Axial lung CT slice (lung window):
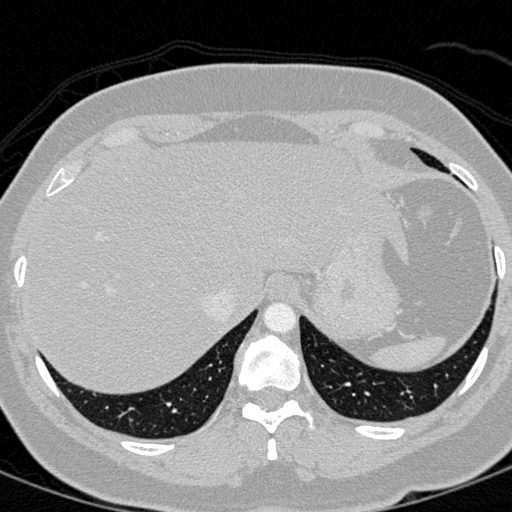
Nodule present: no